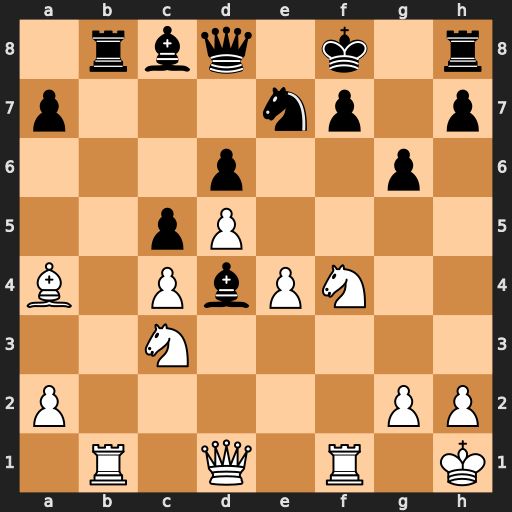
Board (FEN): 1rbq1k1r/p3np1p/3p2p1/2pP4/B1PbPN2/2N5/P5PP/1R1Q1R1K
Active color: w
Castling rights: -
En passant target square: -
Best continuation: Rxb8